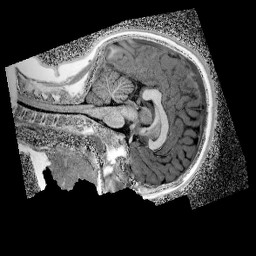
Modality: UNIT1_denoised
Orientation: sagittal
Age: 12
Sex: female
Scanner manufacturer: siemens
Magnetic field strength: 3 T
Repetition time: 4 s
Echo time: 0.00299 s